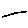
Label: line